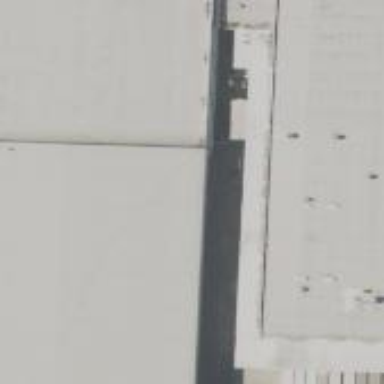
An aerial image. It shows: Industrial building.